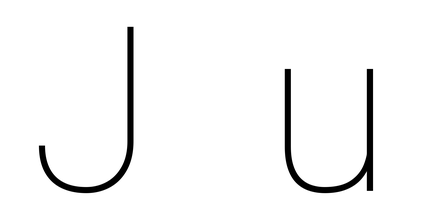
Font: Roboto_Thin